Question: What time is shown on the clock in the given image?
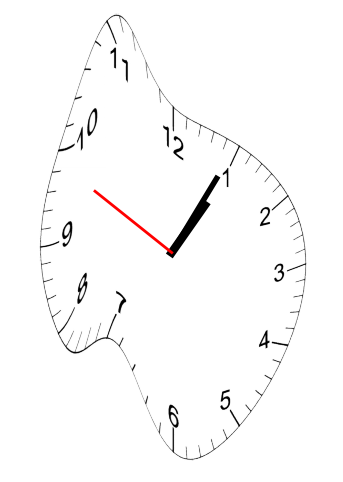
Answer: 01:04:49